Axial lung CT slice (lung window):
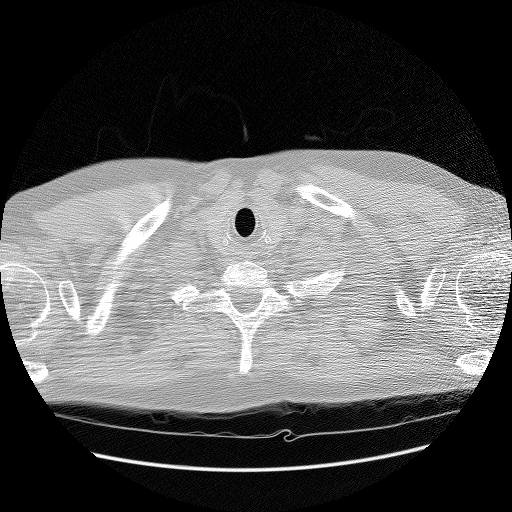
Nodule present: no